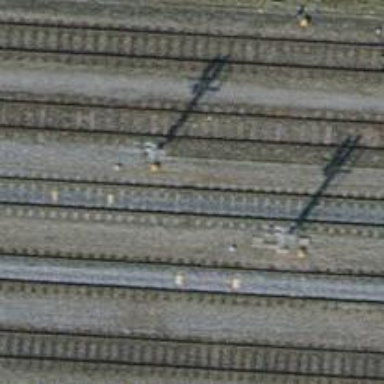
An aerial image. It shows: Railway signal.